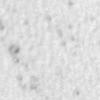
Label: no_change